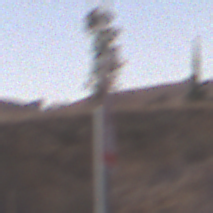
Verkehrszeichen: SchleuderOderRutschgefahr
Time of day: SunriseSunset
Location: Outdoor (Suburban)
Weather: PartlyCloudy
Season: NotSpecified
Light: Natural